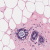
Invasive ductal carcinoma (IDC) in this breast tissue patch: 0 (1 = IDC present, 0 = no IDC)